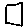
Label: square